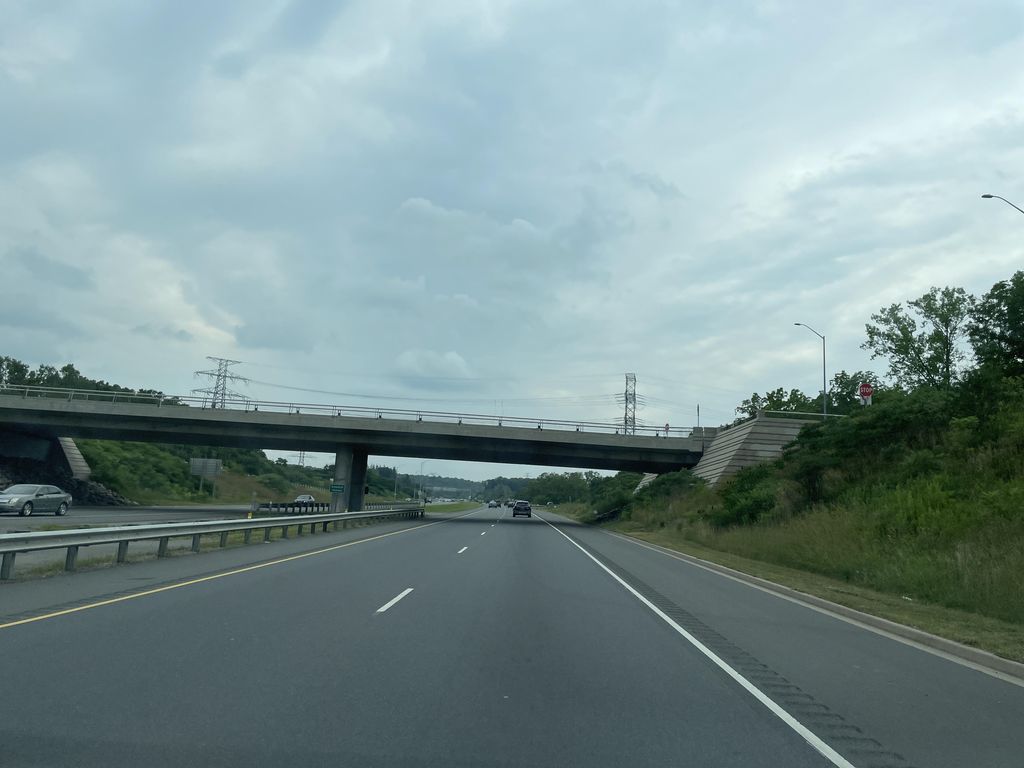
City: hamilton